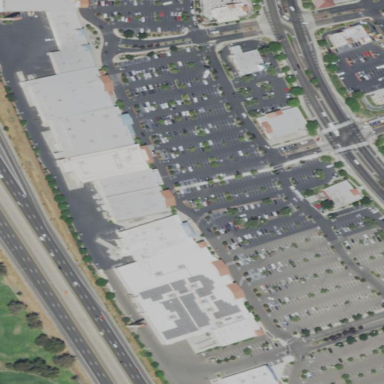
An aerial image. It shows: Retail area.